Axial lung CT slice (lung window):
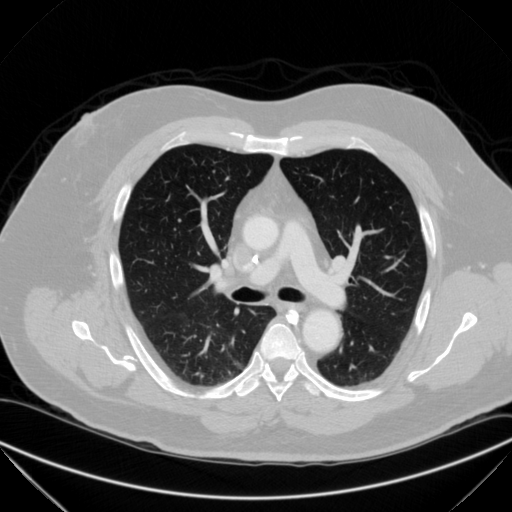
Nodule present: yes
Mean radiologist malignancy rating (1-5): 3